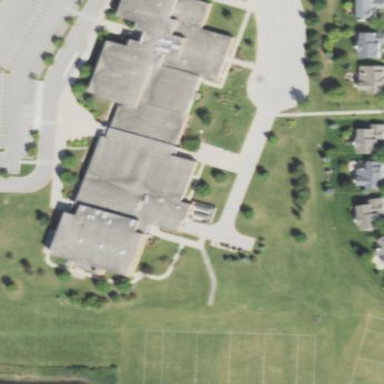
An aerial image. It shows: School used for education purposes.